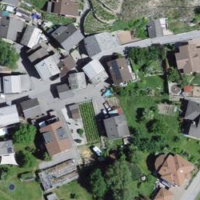
EUNIS habitat code: 54
Species observed at this site:
Lasiommata megera
Veronica persica